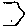
Label: hexagon